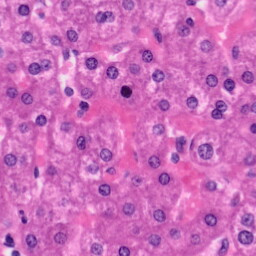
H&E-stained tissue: Liver